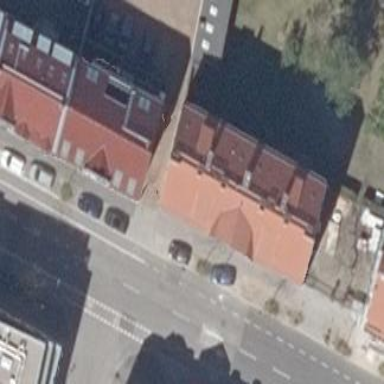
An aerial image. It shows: Gabled apartments building with red roof made of roof tiles.